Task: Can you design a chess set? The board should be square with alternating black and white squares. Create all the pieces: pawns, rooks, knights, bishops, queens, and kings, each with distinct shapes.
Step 3594:
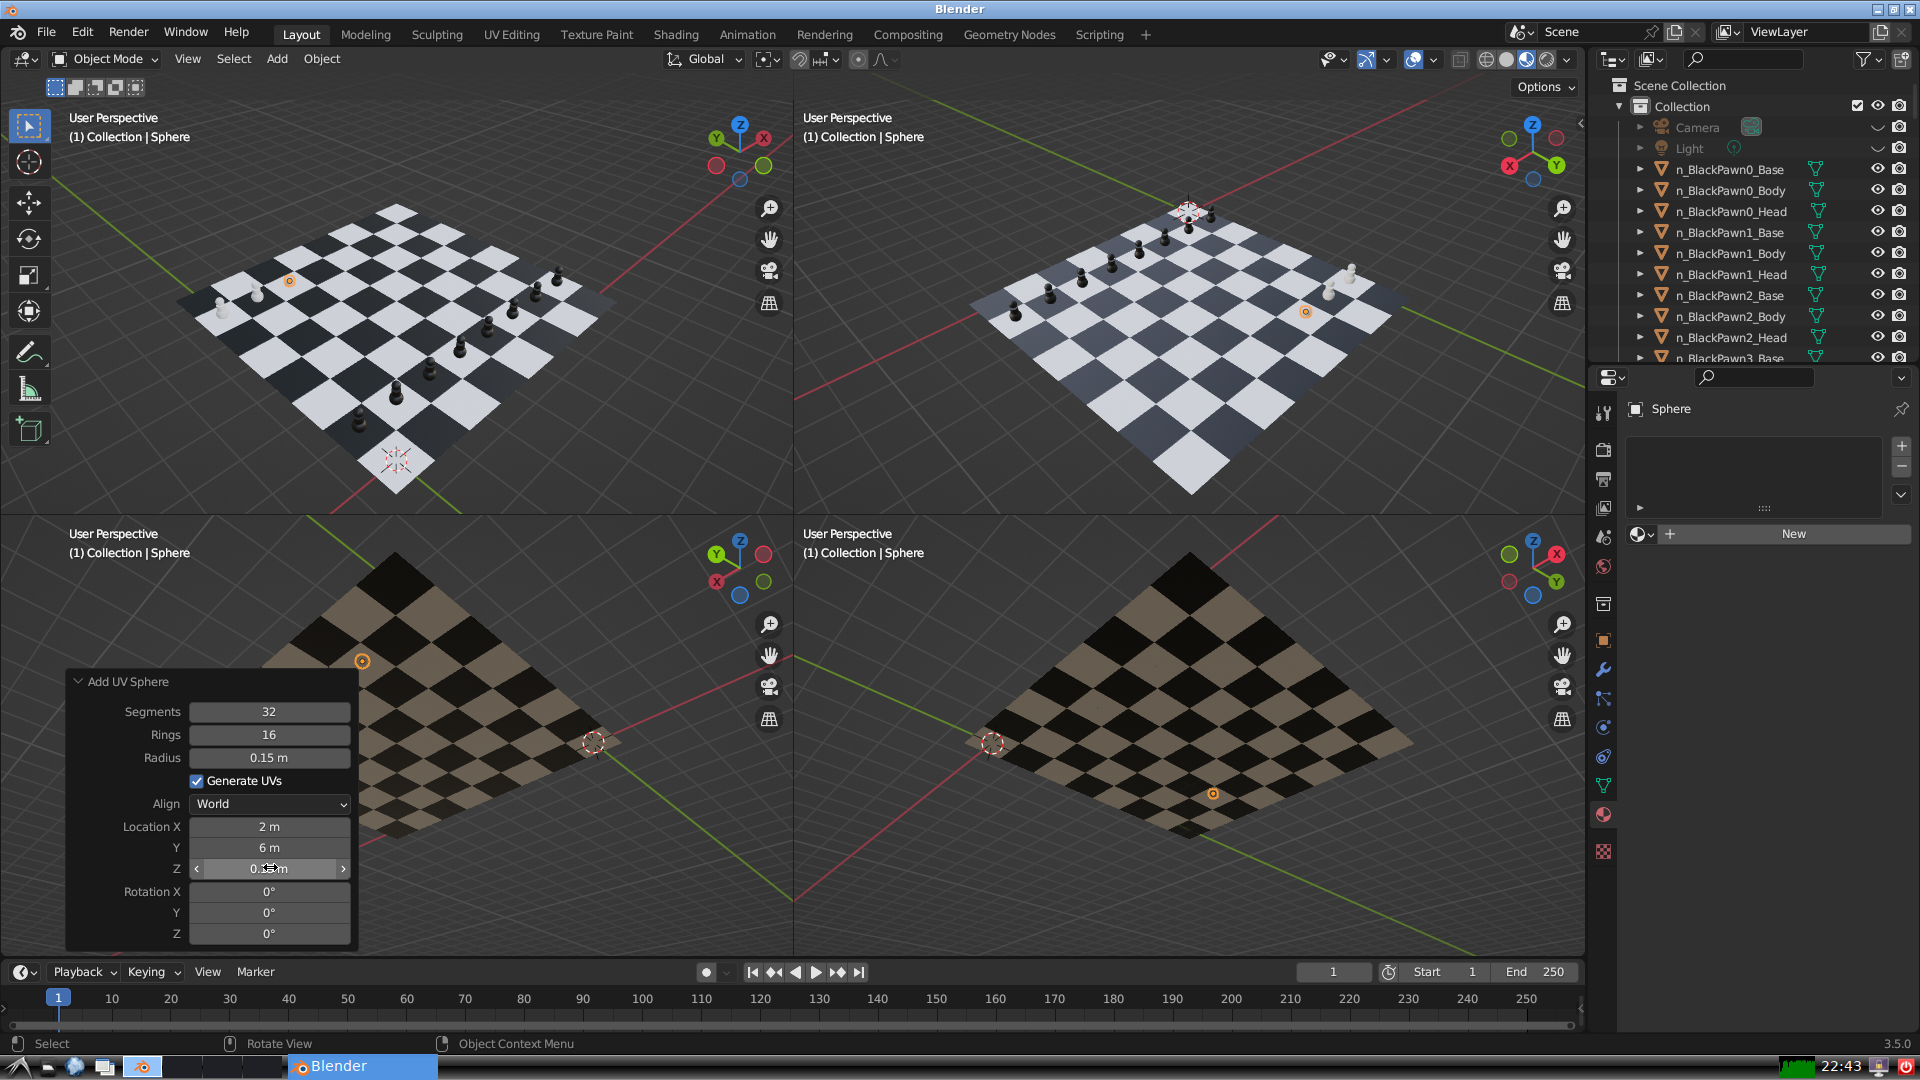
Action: {"mouse_move": [960, 540]}